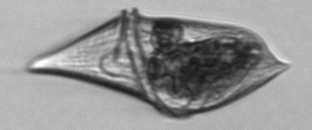
Label: Gyrodinium